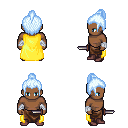
a pixel art fantasy rpg character, male body template, human, dark skin, yellow cape, robe skirt, white cyan short topknot hairstyle, white cloth bandages, maroon shoes, dagger, four views (front, back, left, right), 2x2 character sprite sheet, small pixel art, hard edges, no anti-aliasing